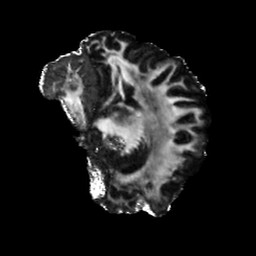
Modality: FA
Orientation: sagittal
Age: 23
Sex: female
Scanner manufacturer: siemens
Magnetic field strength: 6.98 T
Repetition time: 7.776 s
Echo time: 0.076 s